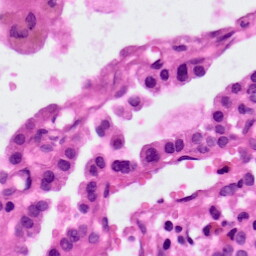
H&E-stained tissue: Lung